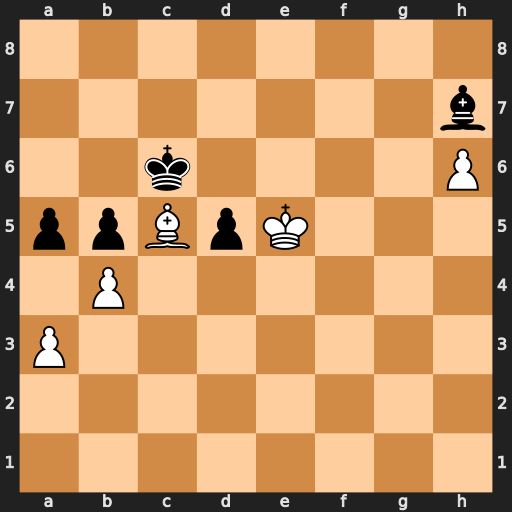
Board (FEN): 8/7b/2k4P/ppBpK3/1P6/P7/8/8
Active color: w
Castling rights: -
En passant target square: -
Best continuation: Bd4 axb4 axb4